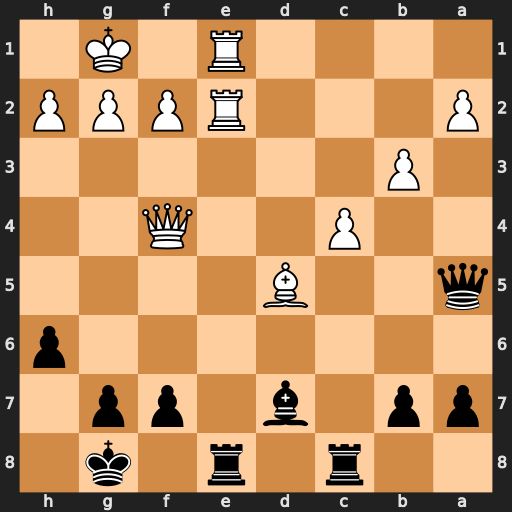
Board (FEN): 2r1r1k1/pp1b1pp1/7p/q2B4/2P2Q2/1P6/P3RPPP/4R1K1
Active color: b
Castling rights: -
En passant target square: -
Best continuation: Qxe1+ Rxe1 Rxe1#